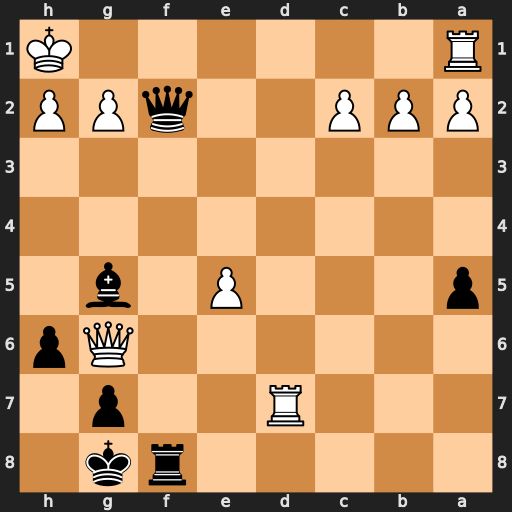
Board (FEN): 5rk1/3R2p1/6Qp/p3P1b1/8/8/PPP2qPP/R6K
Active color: b
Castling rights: -
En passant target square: -
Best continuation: Qf1+ Rxf1 Rxf1#